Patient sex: F
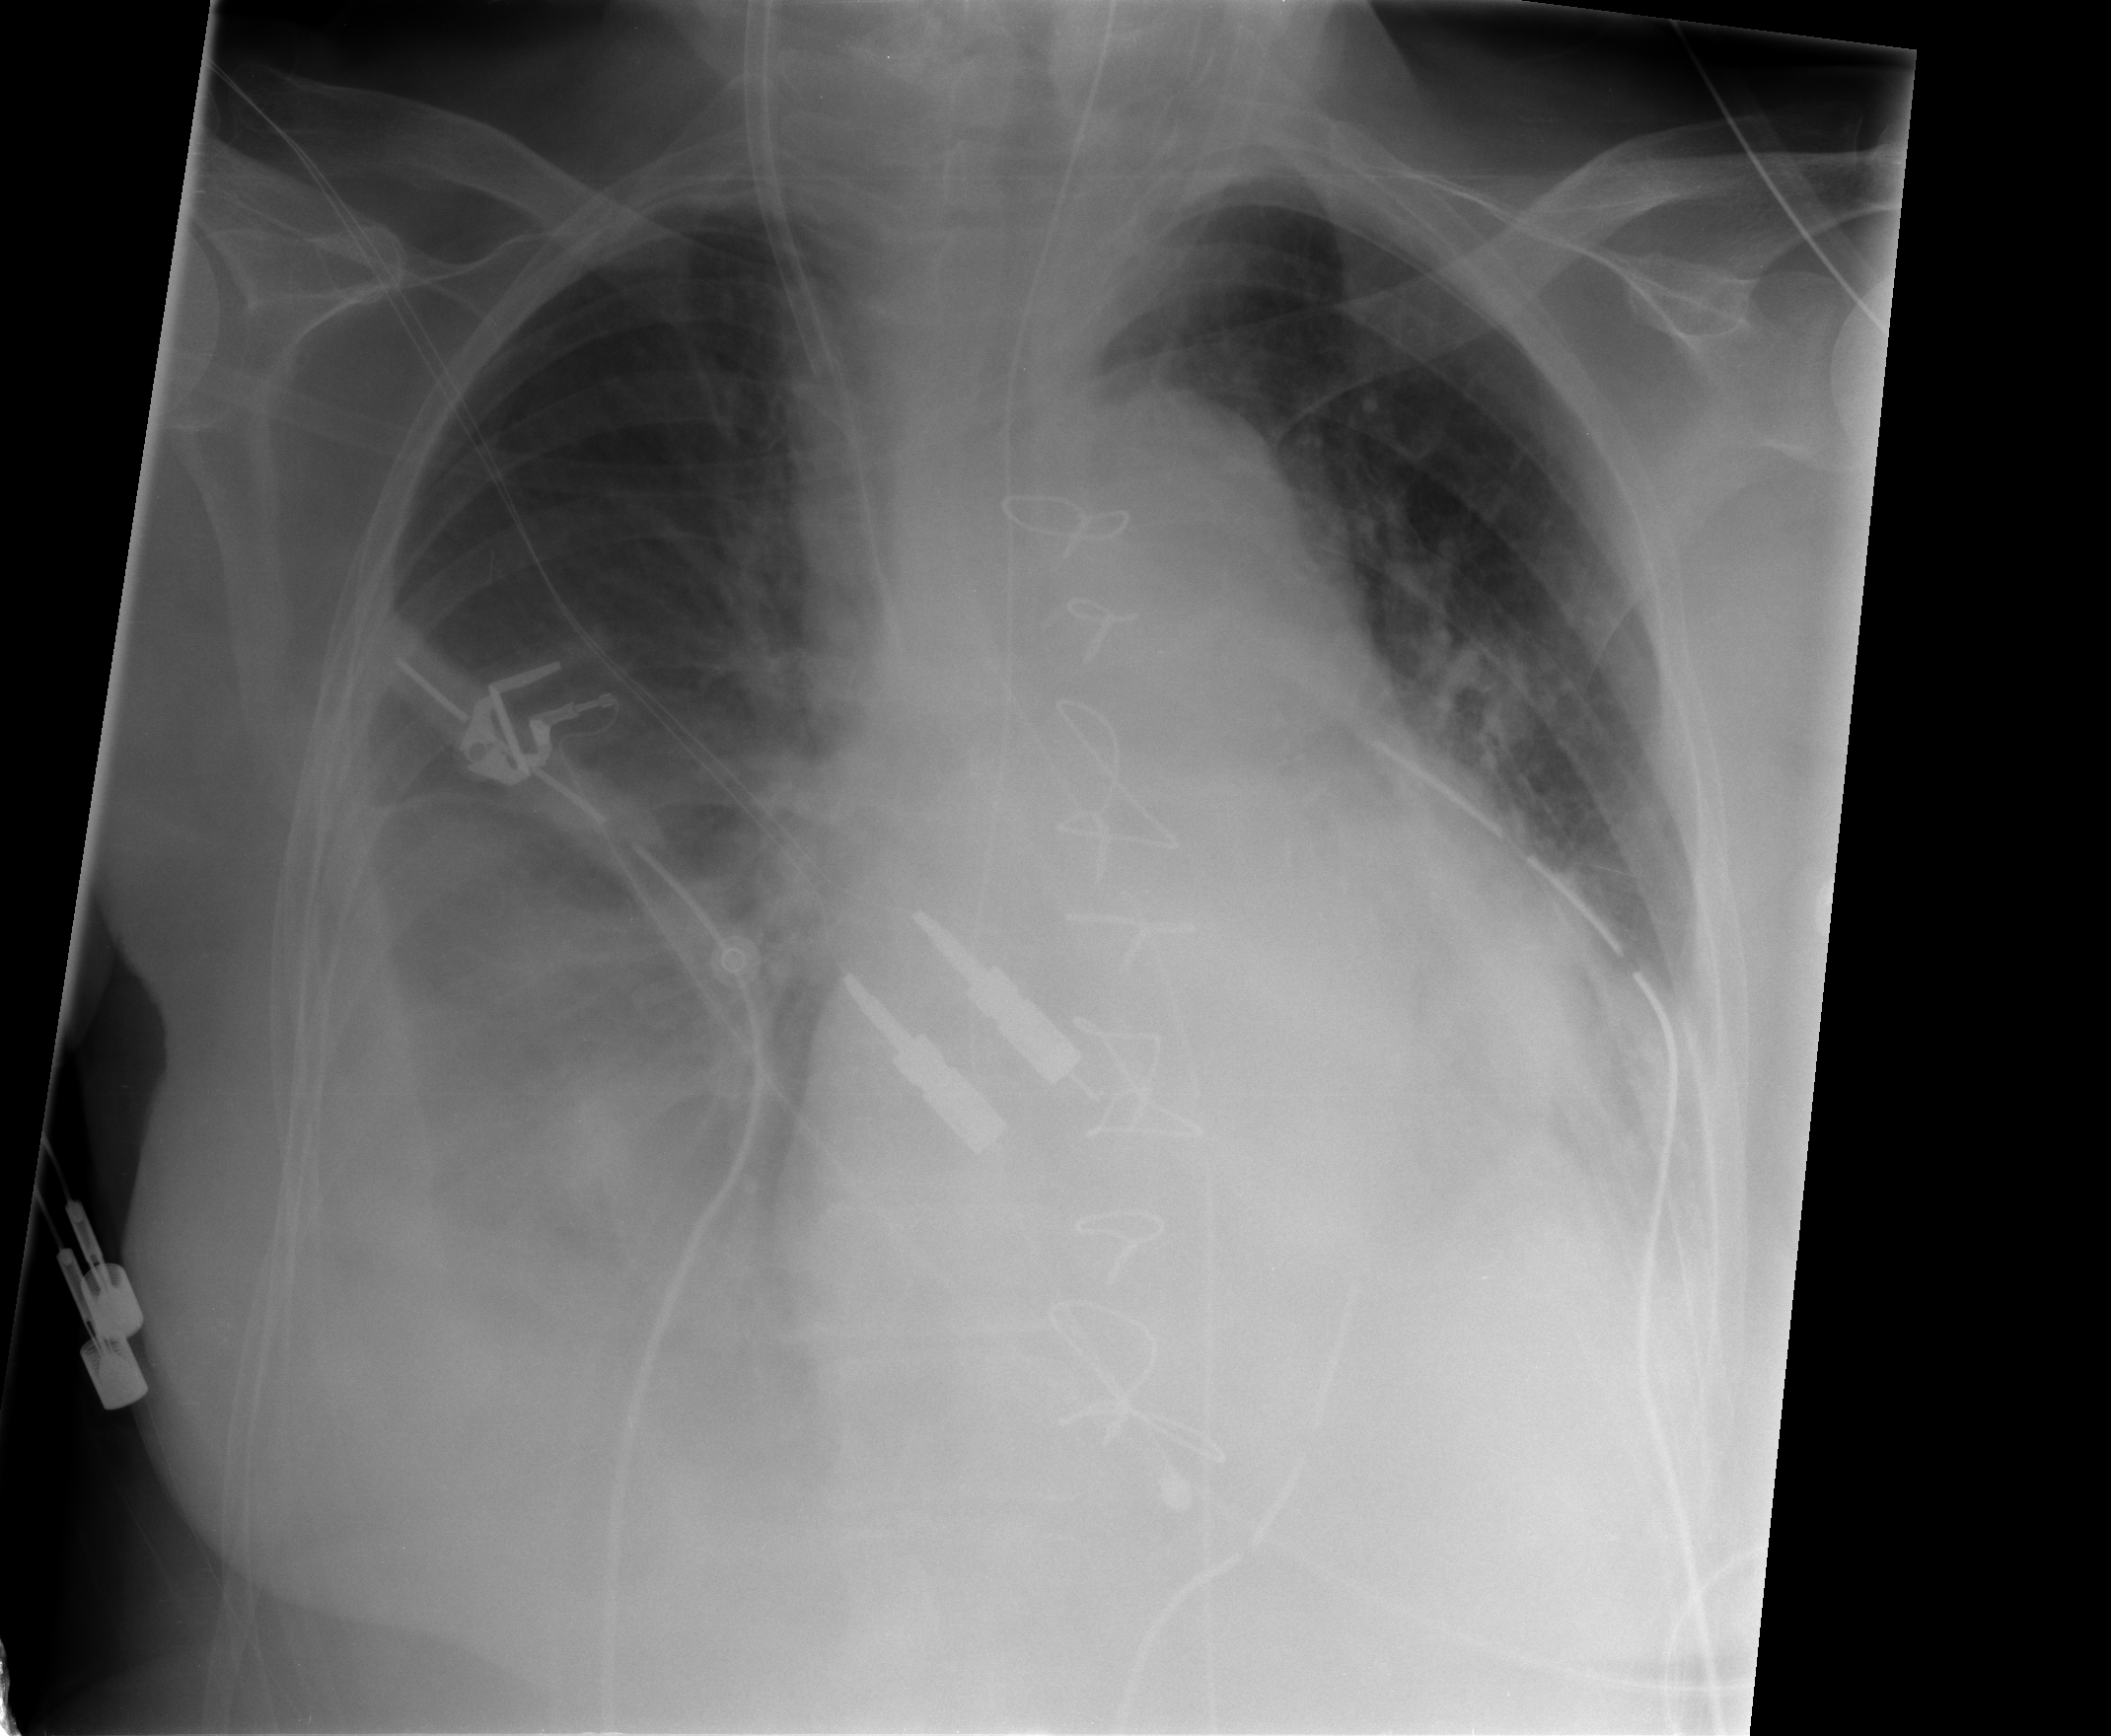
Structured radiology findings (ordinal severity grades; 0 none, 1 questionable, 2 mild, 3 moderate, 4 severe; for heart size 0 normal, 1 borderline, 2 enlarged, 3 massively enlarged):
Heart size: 2
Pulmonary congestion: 2
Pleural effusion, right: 3
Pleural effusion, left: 2
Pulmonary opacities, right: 1
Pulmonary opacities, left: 2
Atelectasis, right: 3
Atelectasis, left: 2